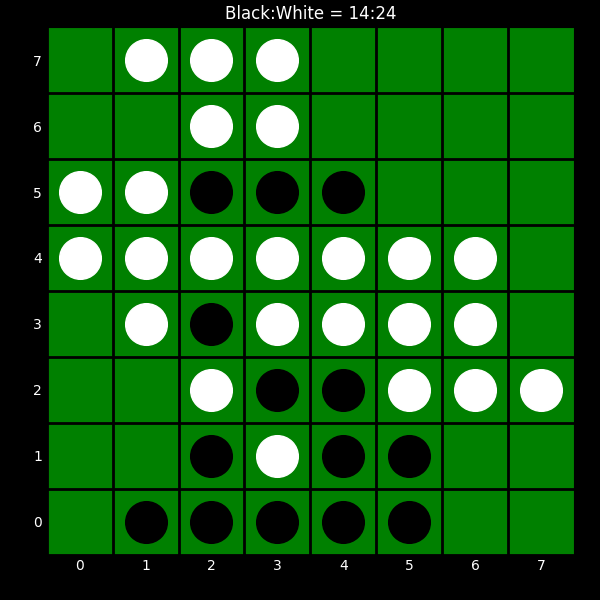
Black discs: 14
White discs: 24